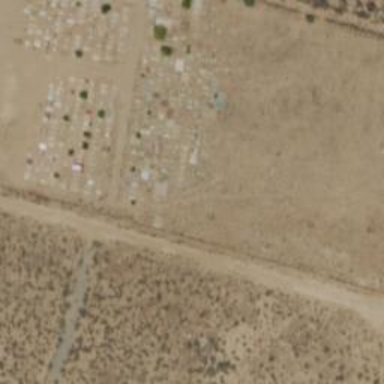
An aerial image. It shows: Graveyard area designated as cemetery.